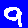
Digit: 9